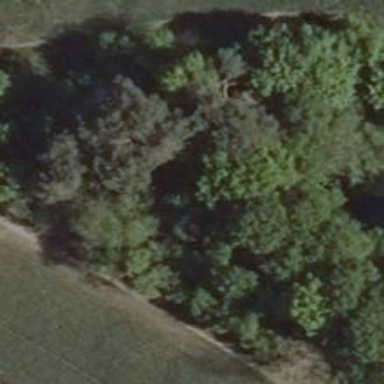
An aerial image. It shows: Forest with broadleaved trees.